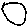
Label: circle